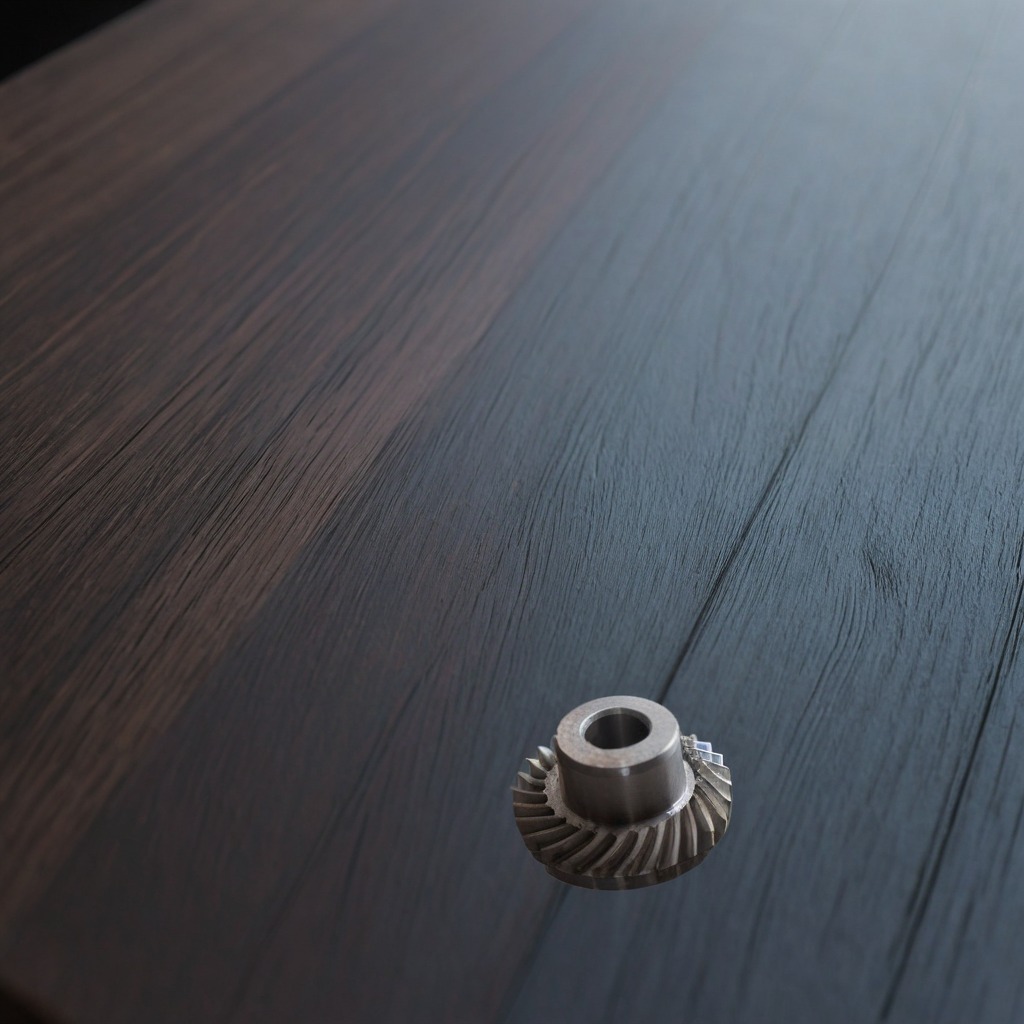
A steel gear with teeth lies on the old table with faint burn marks in a small garage at twilight.